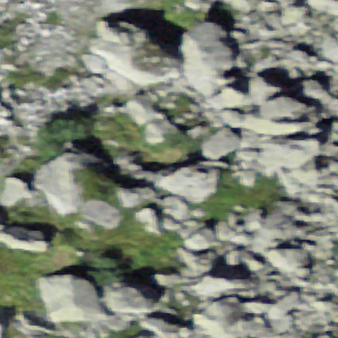
Label: bouldering_area